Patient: sex M, age 50
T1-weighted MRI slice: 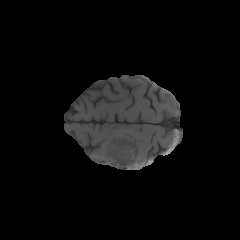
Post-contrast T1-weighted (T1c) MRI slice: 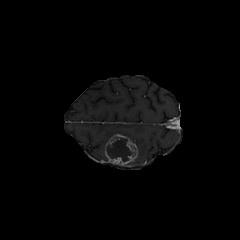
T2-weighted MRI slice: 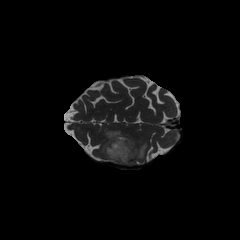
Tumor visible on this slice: yes
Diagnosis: Glioblastoma, IDH-wildtype
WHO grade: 4